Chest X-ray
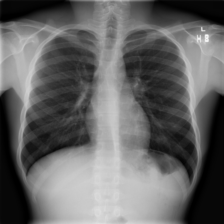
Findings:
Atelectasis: negative
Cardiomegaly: negative
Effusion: negative
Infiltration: negative
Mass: negative
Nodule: negative
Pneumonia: negative
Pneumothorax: negative
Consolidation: negative
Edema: negative
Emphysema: negative
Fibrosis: negative
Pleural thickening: negative
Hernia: negative